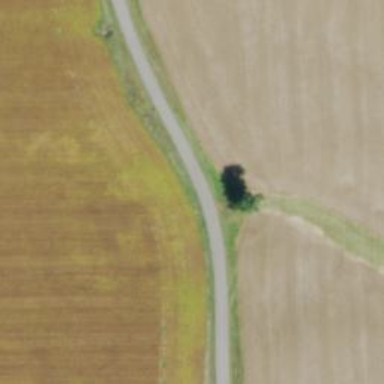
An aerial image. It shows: Tertiary road.